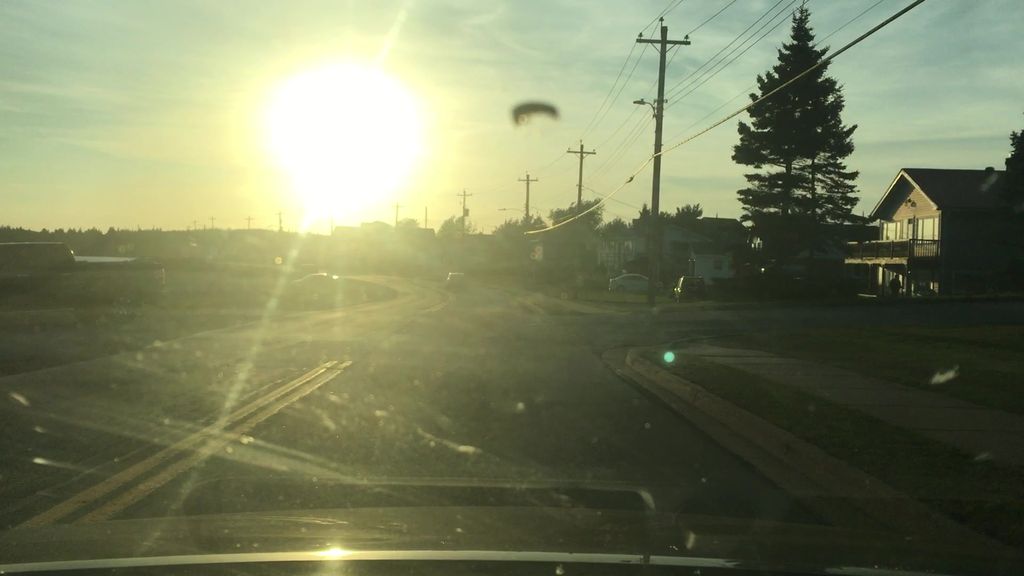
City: halifax